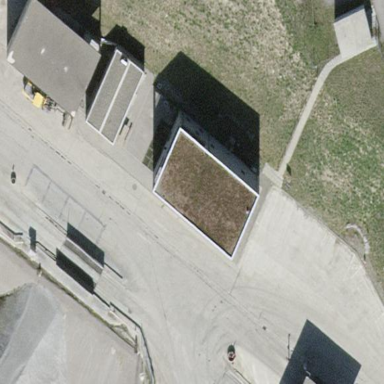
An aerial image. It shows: Industrial building with flat brown roof.